Field crop: tomato
Growth stage: 2
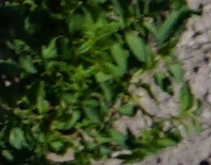
Species: tomato